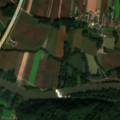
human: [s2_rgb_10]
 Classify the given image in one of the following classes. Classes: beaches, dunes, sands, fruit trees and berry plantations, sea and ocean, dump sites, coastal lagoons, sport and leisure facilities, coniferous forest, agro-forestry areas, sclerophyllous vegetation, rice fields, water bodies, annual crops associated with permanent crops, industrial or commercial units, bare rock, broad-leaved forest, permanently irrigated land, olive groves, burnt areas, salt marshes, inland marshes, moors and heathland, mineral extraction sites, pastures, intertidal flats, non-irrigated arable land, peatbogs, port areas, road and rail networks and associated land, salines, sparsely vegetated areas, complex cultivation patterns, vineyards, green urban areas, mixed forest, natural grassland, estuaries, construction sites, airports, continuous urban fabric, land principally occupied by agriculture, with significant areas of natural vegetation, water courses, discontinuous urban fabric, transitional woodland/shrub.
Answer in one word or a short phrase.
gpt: discontinuous urban fabric, non-irrigated arable land, pastures, land principally occupied by agriculture, with significant areas of natural vegetation, broad-leaved forest, mixed forest, water courses